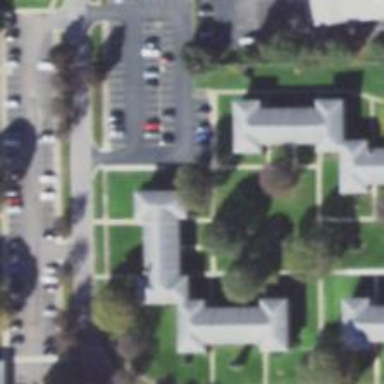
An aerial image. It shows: View of apartment building.